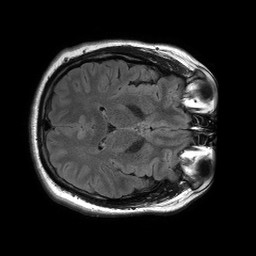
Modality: FLAIR
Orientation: axial
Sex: male
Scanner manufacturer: philips
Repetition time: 11 s
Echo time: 0.125 s